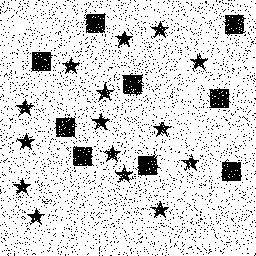
Squares: 9
Triangles: 0
Stars: 15
Total shapes: 24